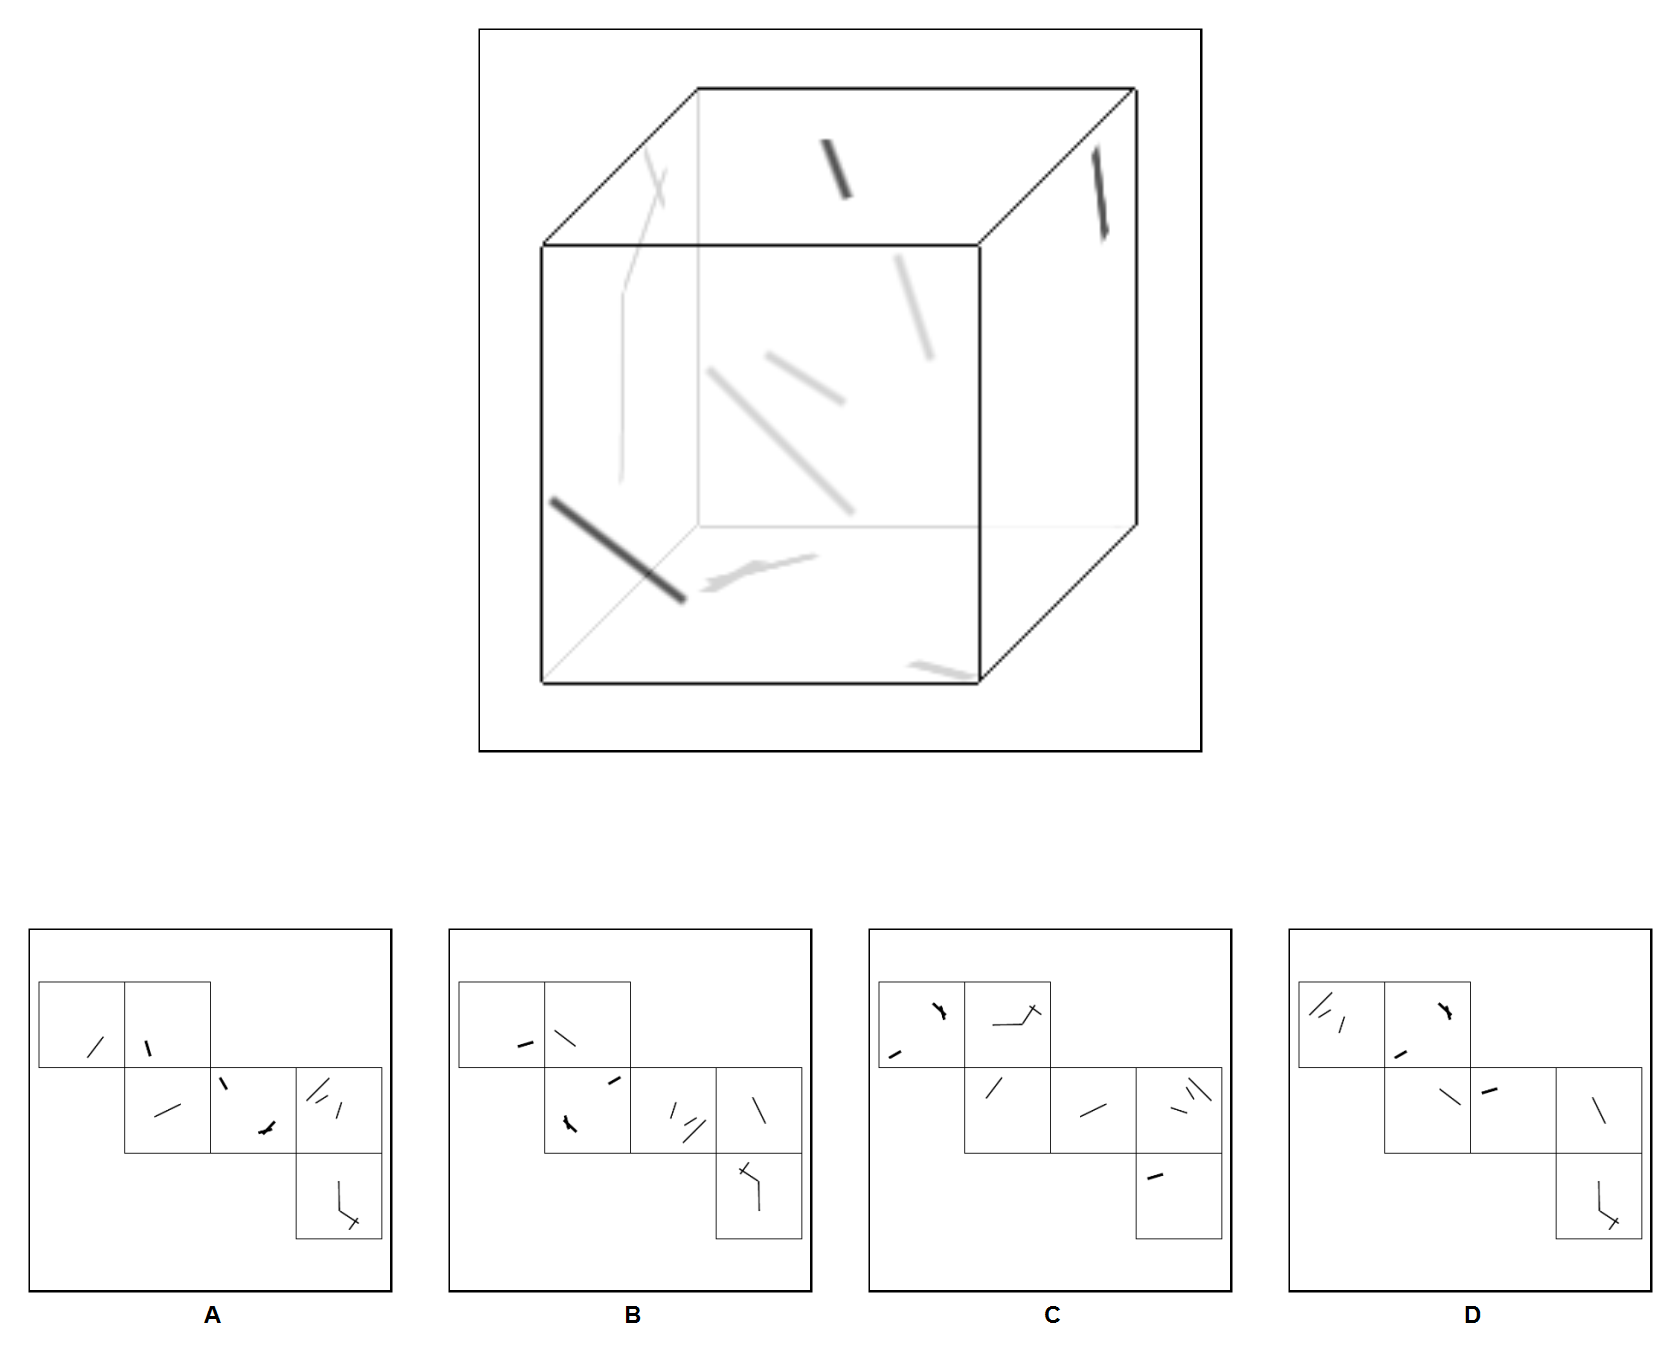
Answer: C